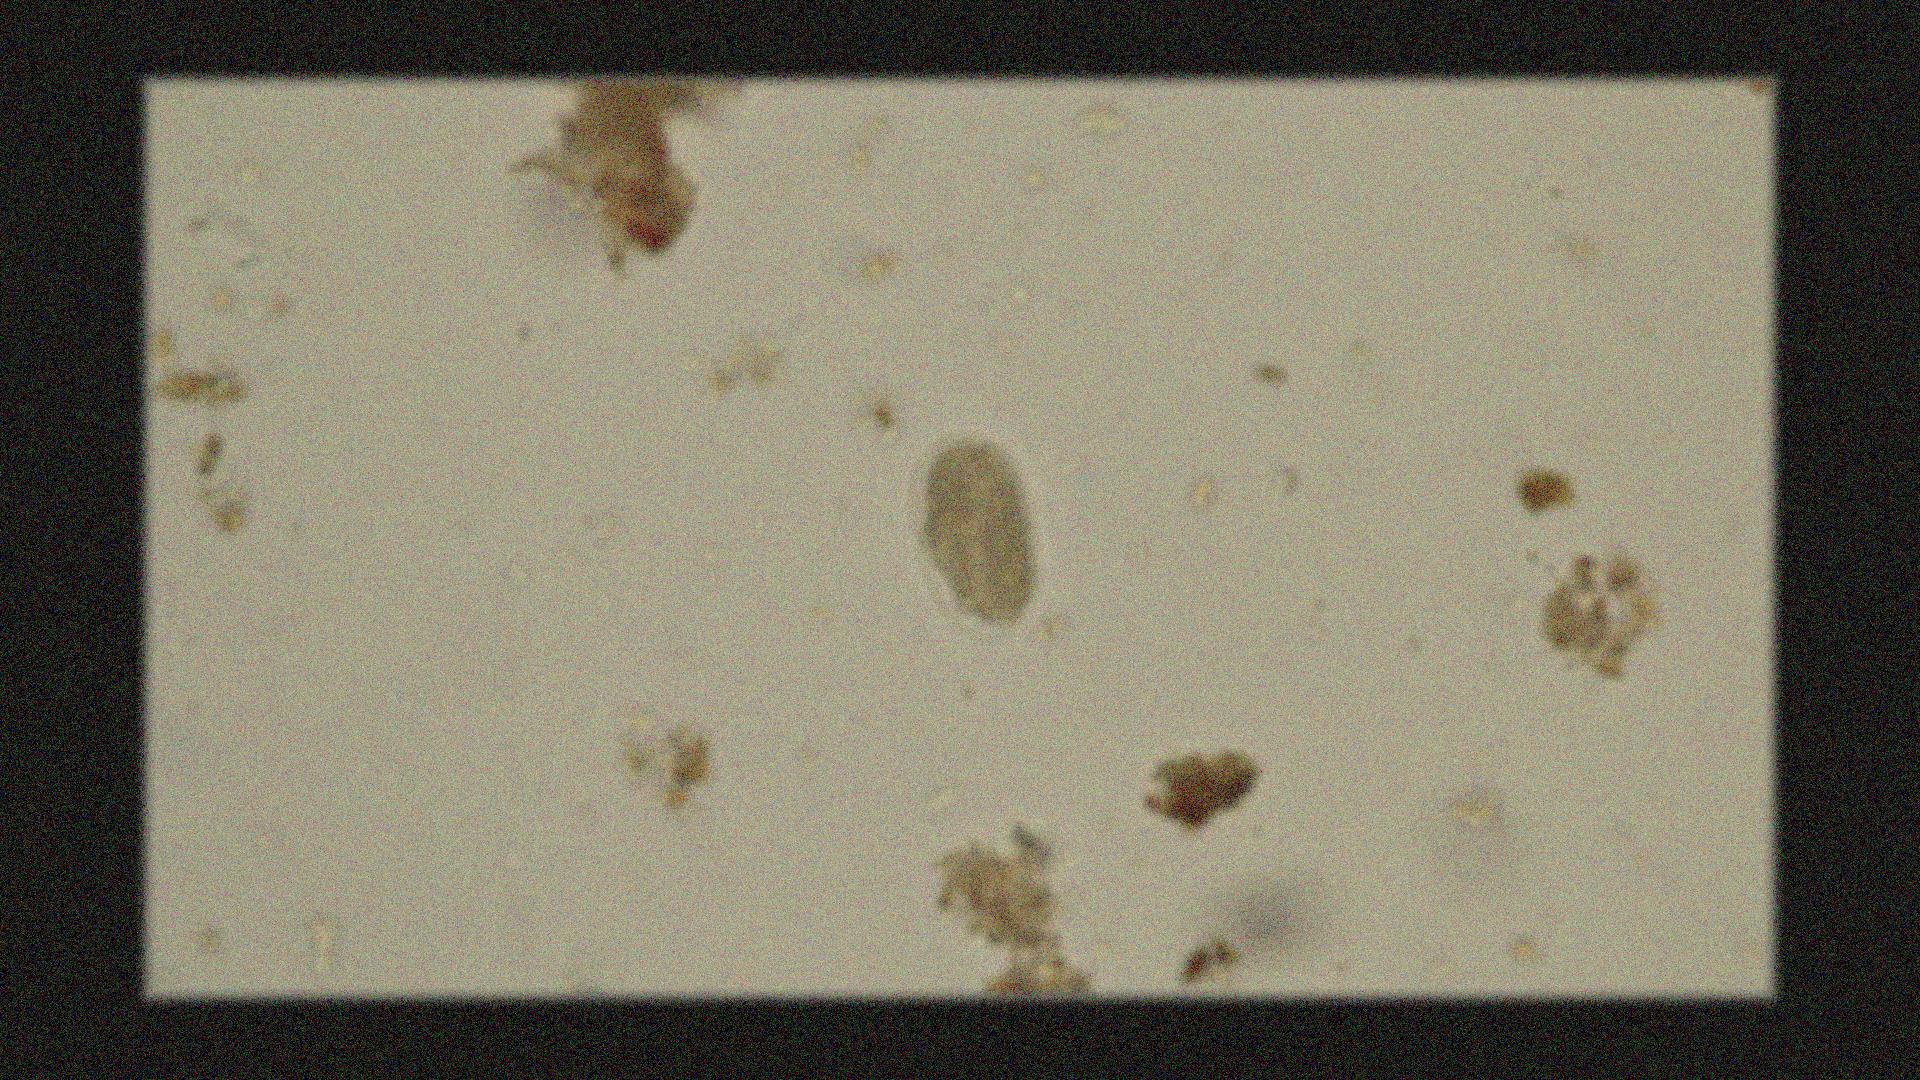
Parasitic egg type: Hookworm egg